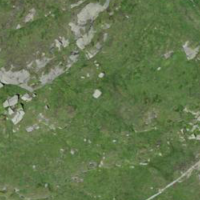
EUNIS habitat code: 26
Species observed at this site:
Pinguicula leptoceras